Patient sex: M
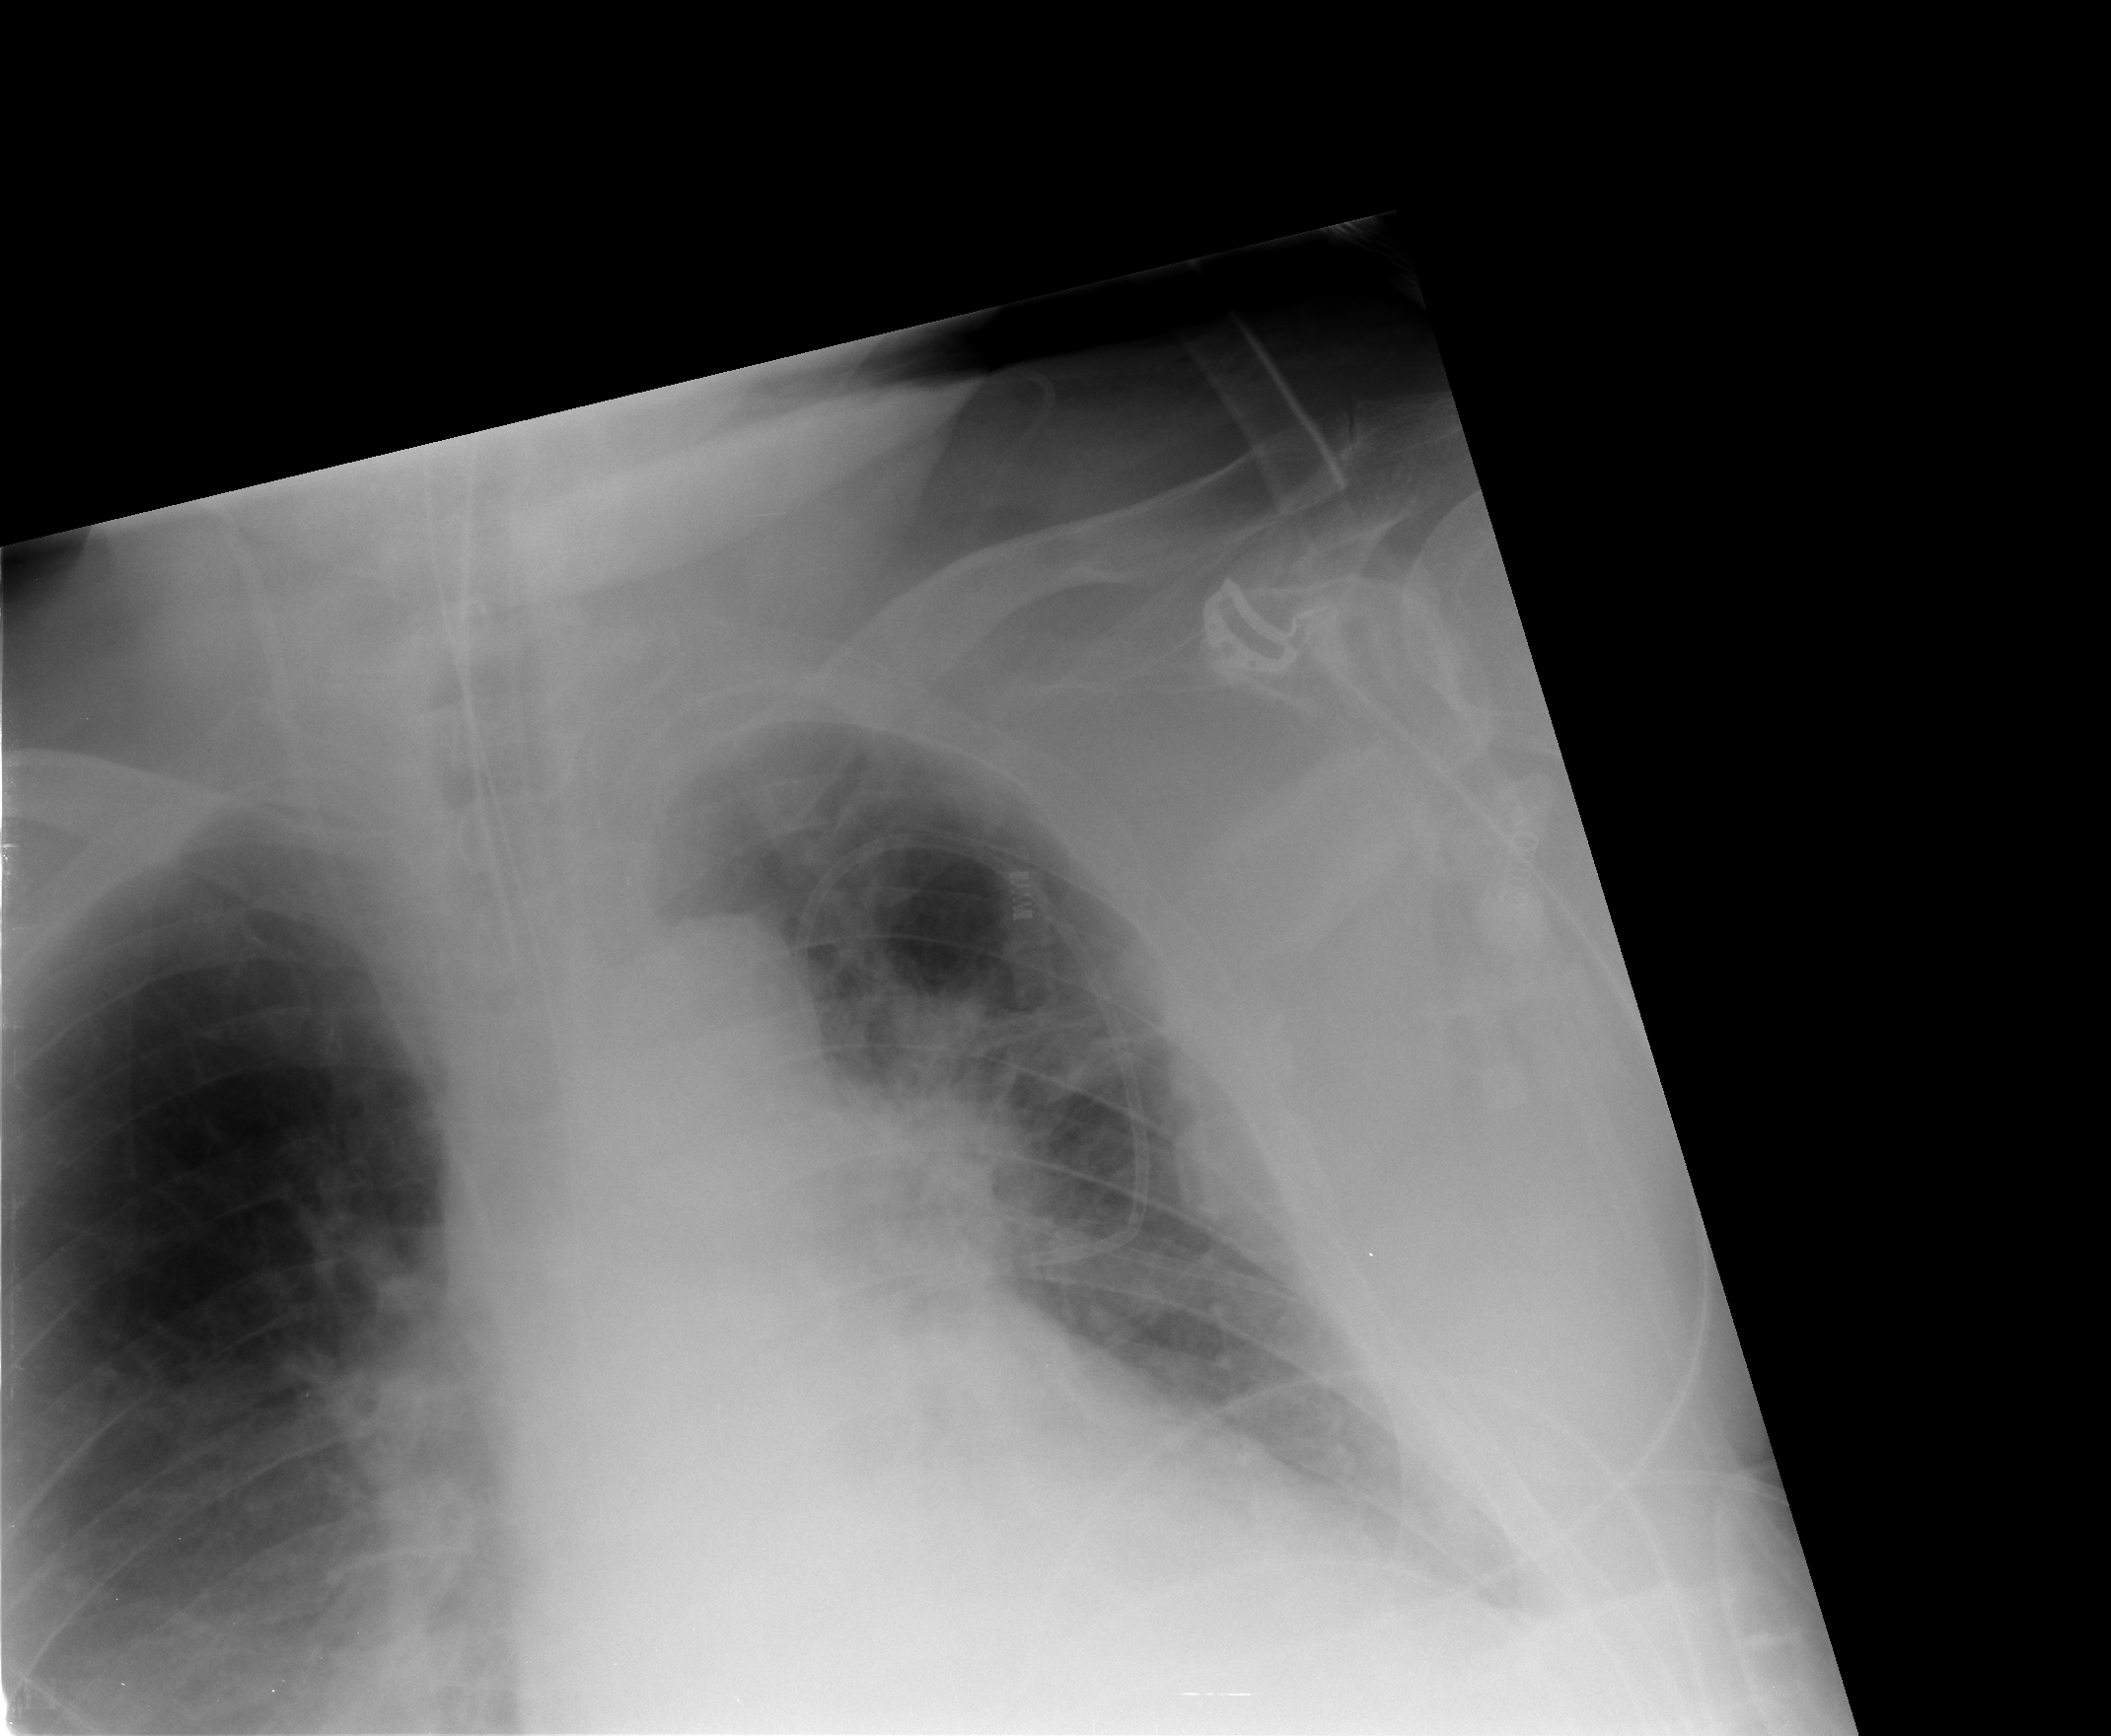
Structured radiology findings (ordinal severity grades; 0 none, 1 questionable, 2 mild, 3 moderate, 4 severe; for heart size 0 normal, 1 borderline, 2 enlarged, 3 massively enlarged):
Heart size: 2
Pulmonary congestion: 2
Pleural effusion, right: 3
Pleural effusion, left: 2
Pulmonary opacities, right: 0
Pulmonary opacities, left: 0
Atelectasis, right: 2
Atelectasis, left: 2